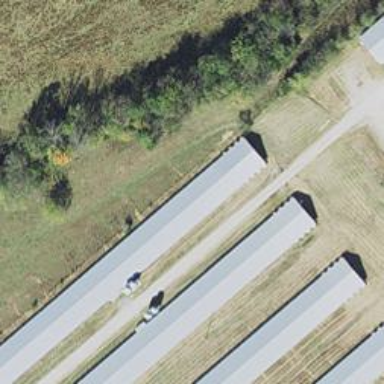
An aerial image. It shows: Farm auxiliary building.